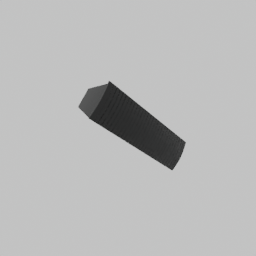
Label: furniture